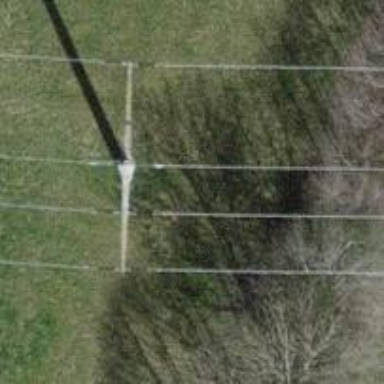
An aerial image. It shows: Power pole.